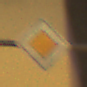
Verkehrszeichen: Vorfahrtsstrasse
Umgebung: Outdoor, Urban
Tageszeit: Night
Wetter: Clear
Licht: Artificial
Jahreszeit: NotSpecified
Kontrast: HighContrast